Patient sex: M
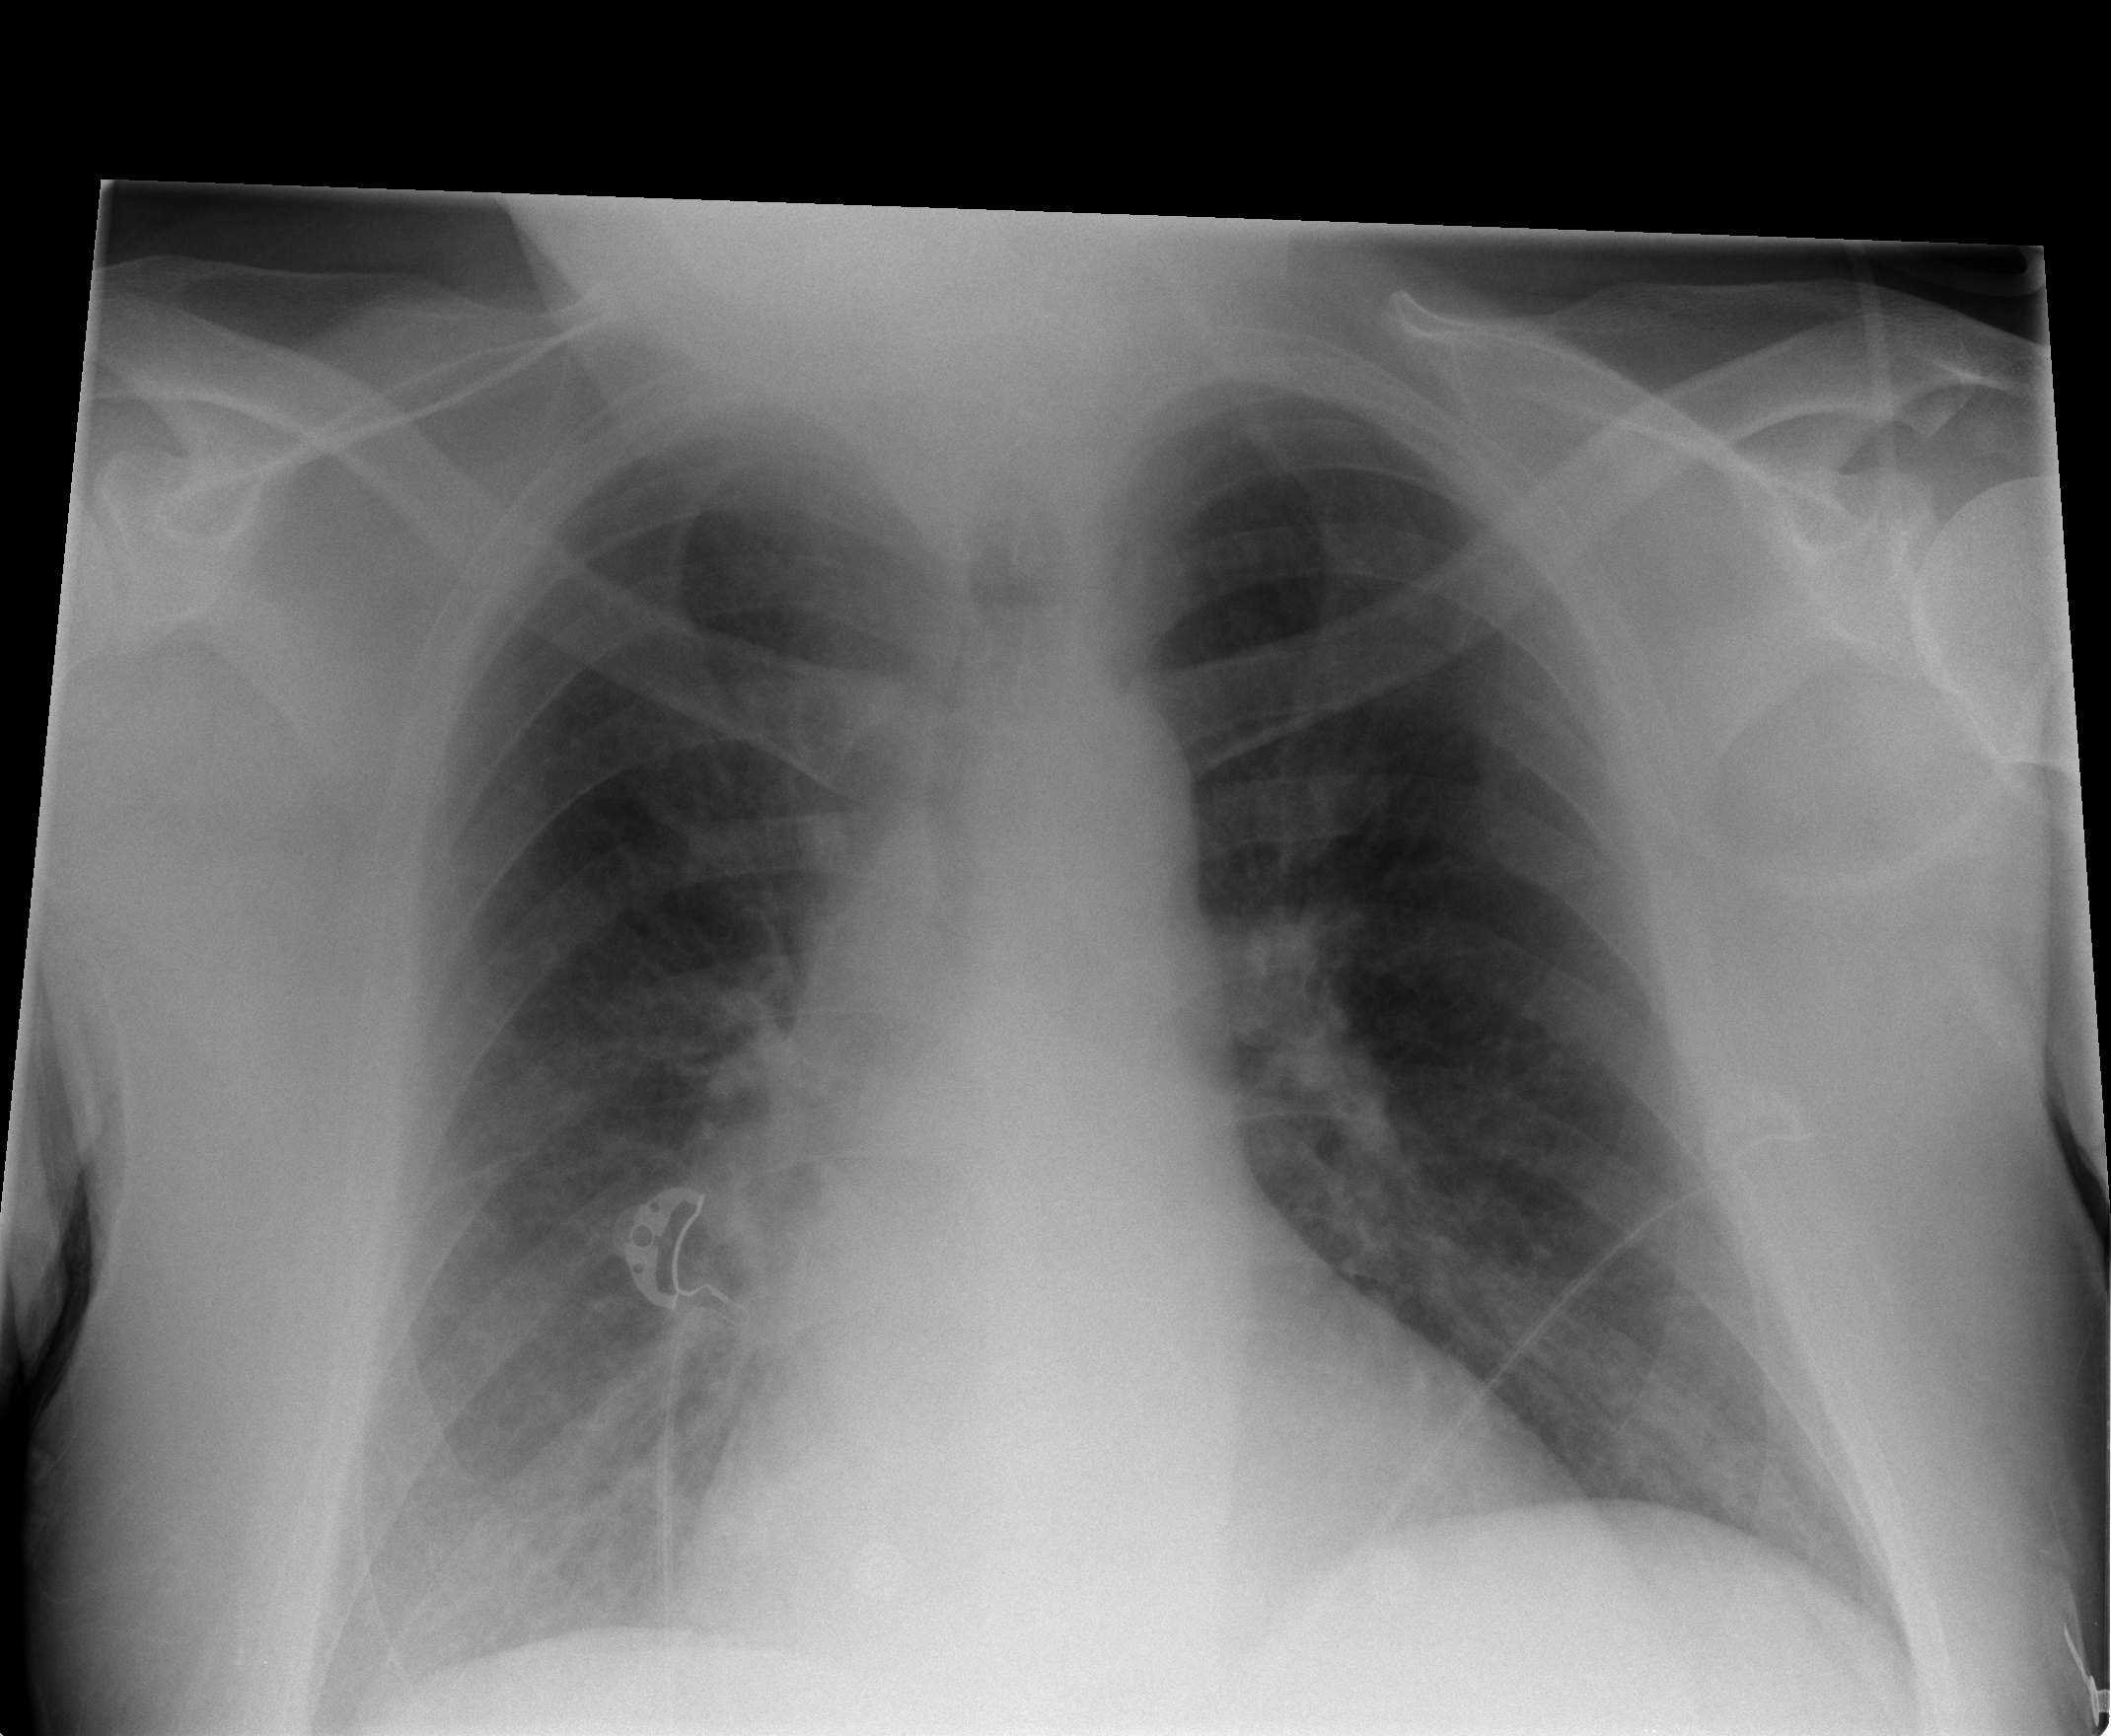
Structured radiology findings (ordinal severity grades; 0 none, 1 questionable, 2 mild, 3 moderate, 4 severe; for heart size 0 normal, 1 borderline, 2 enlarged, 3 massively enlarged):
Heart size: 2
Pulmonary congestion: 0
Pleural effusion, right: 0
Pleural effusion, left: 0
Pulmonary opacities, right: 0
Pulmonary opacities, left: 0
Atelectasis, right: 1
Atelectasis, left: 0